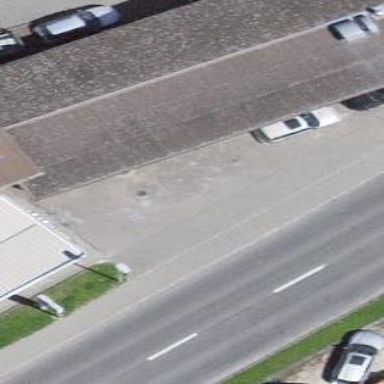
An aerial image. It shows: Building used as car repair shop.